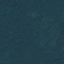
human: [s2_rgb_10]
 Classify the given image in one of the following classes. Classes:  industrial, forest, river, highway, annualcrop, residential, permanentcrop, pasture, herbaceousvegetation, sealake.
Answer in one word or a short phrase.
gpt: Forest